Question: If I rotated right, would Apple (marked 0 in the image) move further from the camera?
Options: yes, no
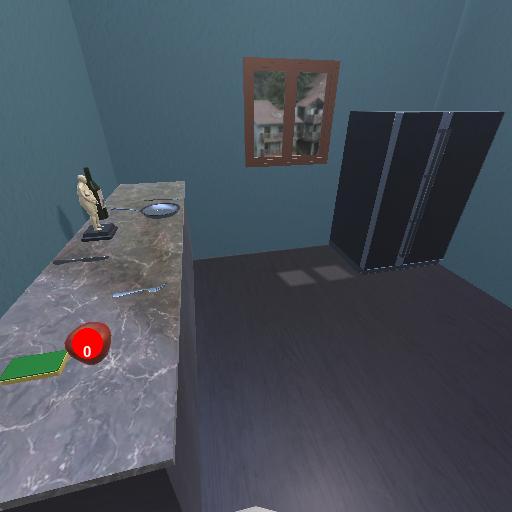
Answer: yes